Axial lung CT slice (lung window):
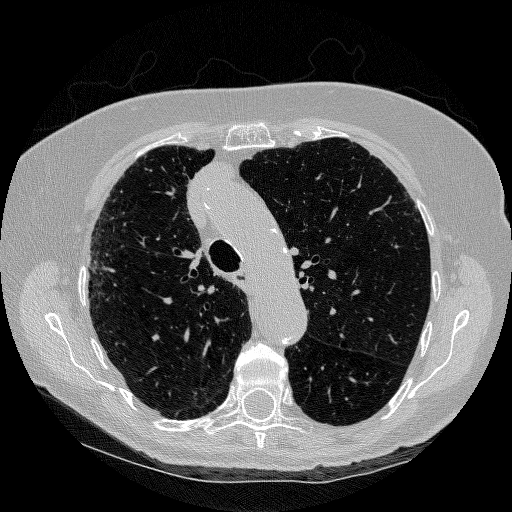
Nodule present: no